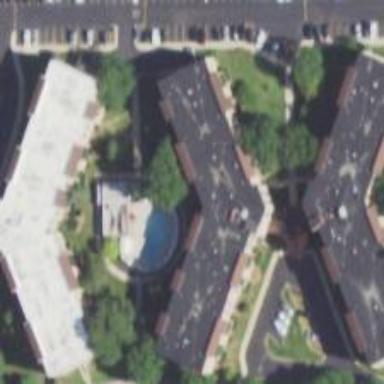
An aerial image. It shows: Saltbox-shaped roof distinguishes these apartments.